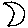
Label: moon